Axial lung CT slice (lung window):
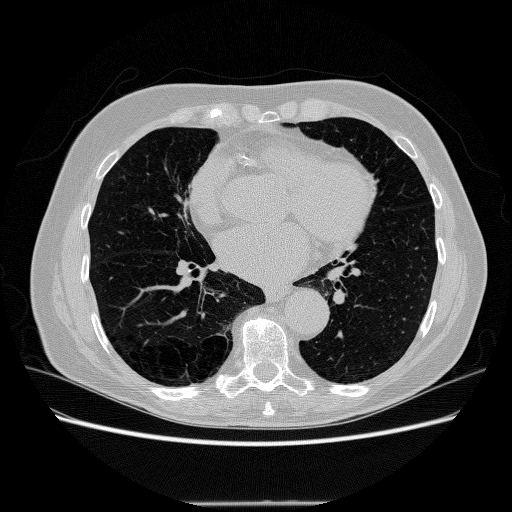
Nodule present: no